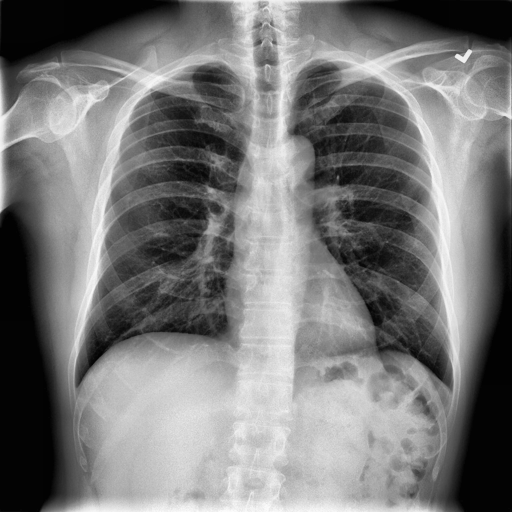
Finding: NORMAL